Aerial crown-view tile of a tropical tree (Barro Colorado Island, Panama), acquired 20250715:
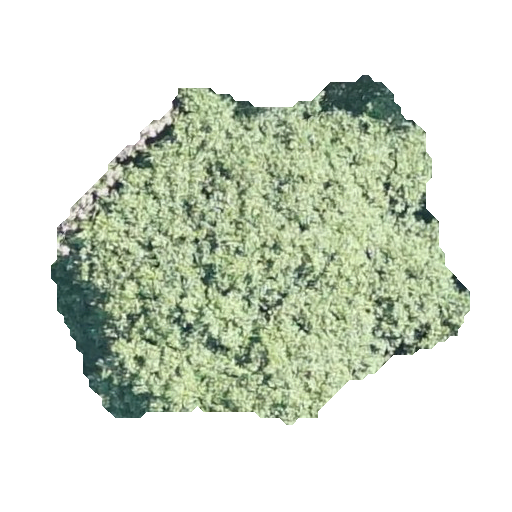
Species: Apeiba membranacea
GBIF accepted scientific name: Apeiba membranacea
Crown area: 155.765 m²